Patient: sex F, age 62
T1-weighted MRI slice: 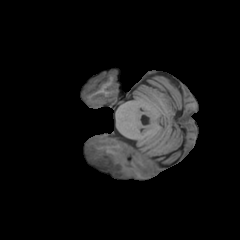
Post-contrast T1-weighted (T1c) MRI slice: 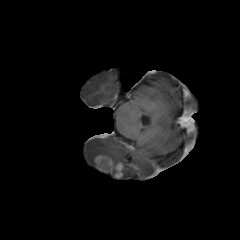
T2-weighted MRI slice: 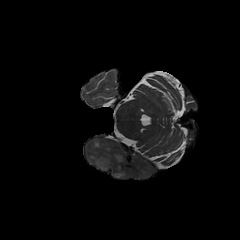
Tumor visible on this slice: yes
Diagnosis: Glioblastoma, IDH-wildtype
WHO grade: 4